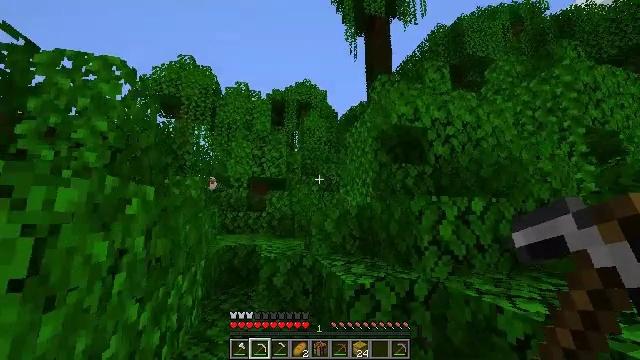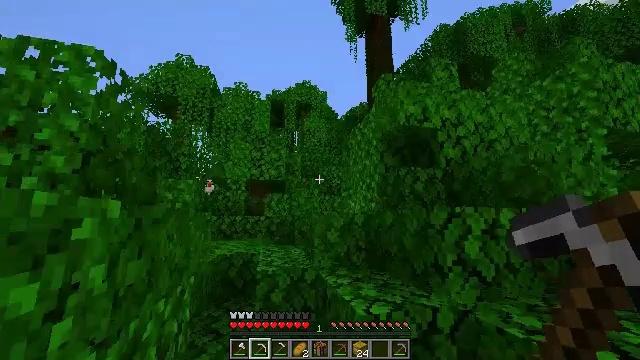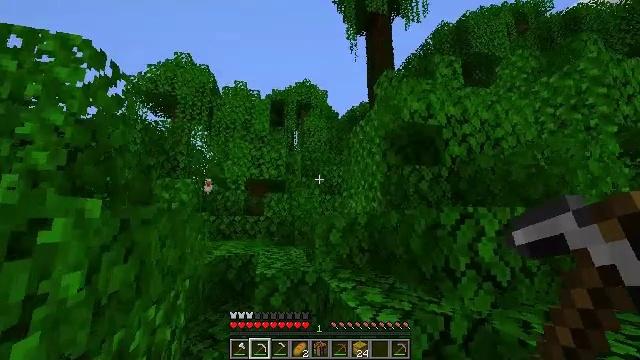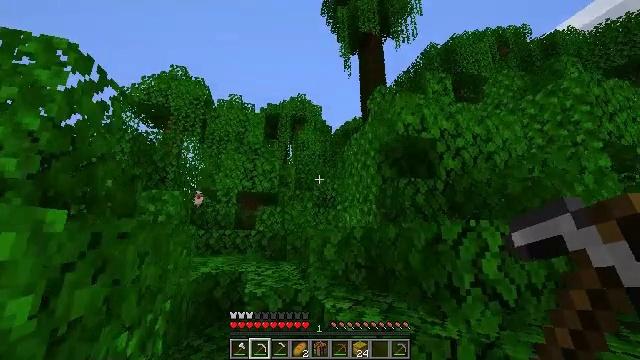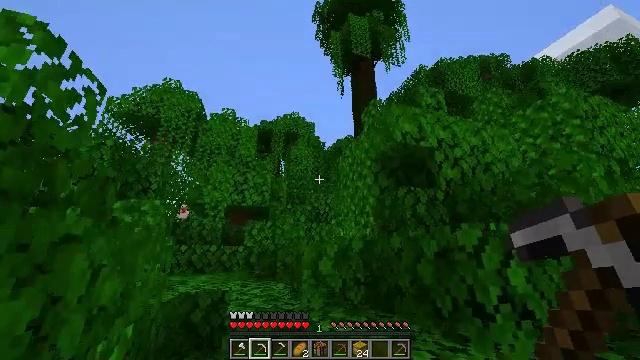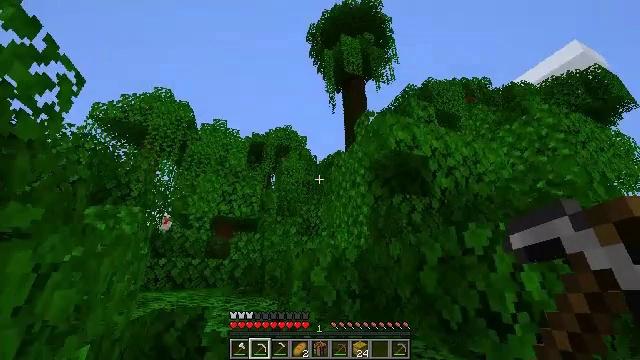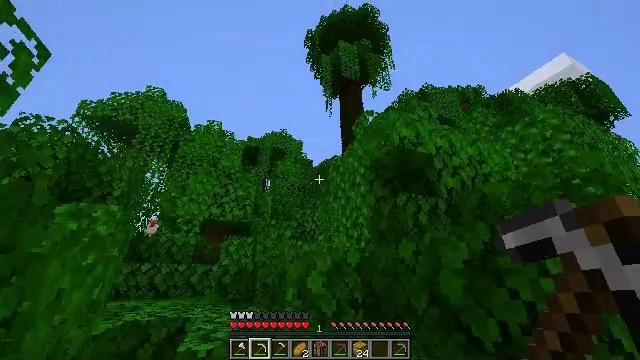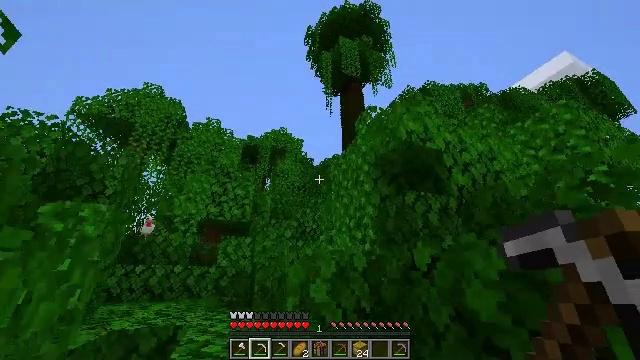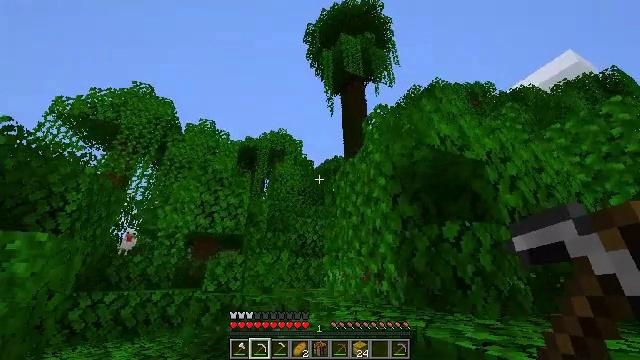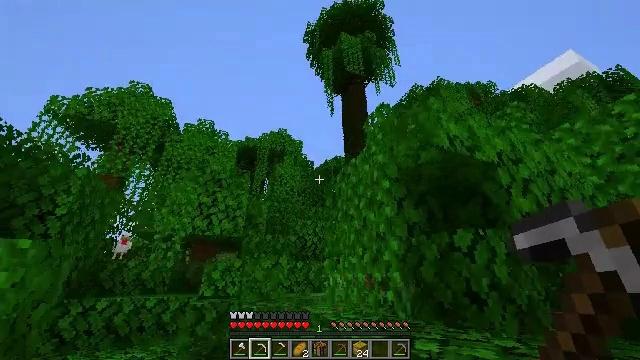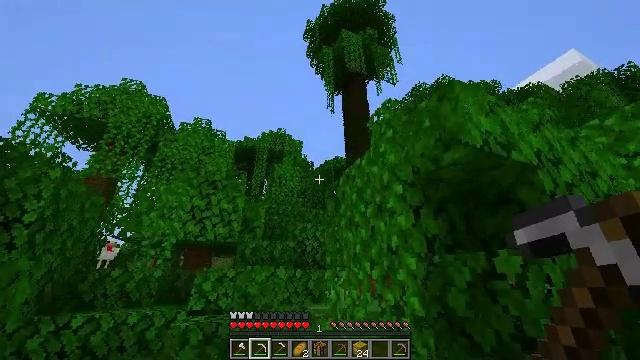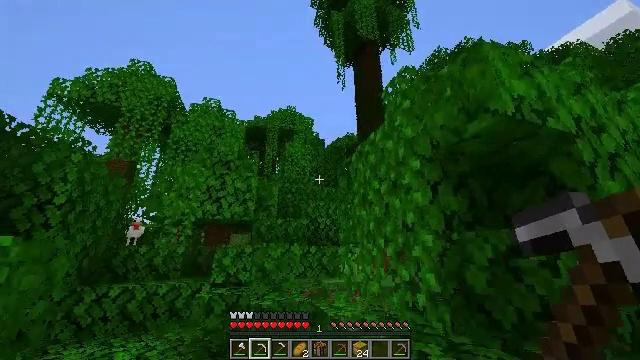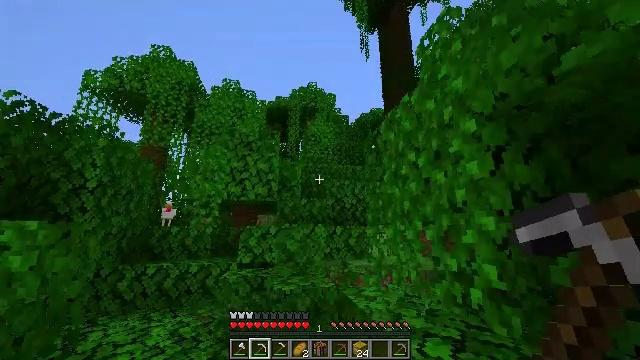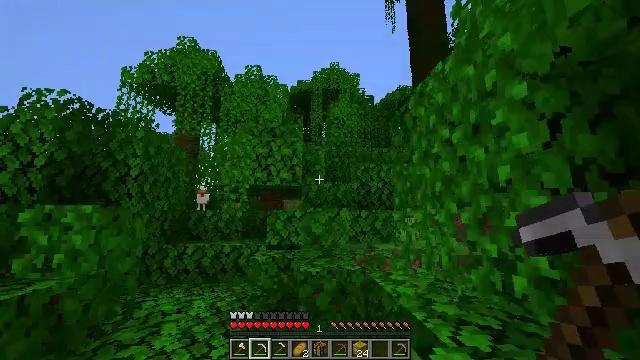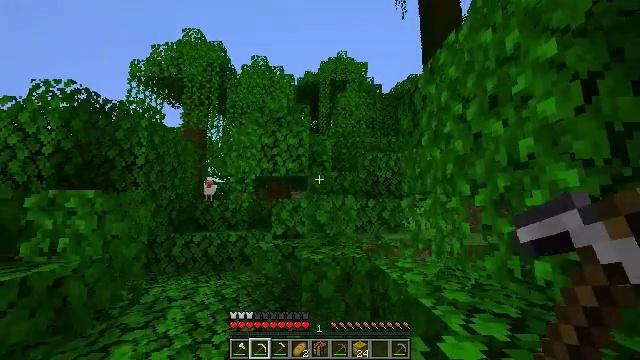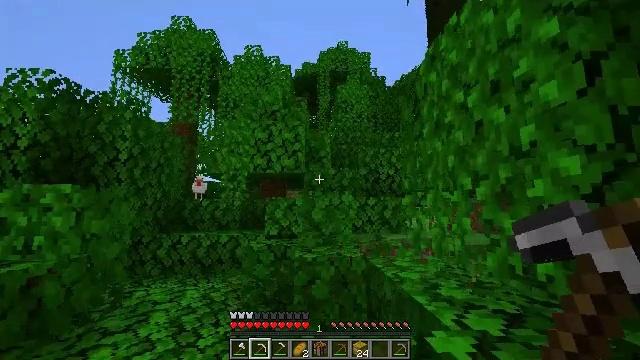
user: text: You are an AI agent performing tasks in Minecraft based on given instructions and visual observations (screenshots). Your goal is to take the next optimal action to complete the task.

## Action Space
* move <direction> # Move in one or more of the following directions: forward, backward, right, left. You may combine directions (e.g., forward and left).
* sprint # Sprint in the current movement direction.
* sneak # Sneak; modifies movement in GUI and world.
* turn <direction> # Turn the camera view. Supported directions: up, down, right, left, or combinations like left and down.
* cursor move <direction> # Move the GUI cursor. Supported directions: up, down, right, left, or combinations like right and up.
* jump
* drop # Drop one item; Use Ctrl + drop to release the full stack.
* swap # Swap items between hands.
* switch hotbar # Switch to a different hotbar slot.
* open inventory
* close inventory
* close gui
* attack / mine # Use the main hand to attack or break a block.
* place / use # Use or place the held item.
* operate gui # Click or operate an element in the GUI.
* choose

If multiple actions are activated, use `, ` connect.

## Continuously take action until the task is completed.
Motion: motion action
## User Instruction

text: Collect jungle leaves by breaking them.
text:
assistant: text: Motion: move forward, sprint, jump
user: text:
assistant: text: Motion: move forward, sprint, jump
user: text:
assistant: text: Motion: move forward, sprint, turn right and up, jump
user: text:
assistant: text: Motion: move forward, sprint, turn right and up, jump
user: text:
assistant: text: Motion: move forward, sprint, turn right and up, jump
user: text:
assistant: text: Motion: move forward, sprint, turn right and up, jump
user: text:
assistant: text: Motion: move forward, sprint, jump
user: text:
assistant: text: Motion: move forward, sprint, jump
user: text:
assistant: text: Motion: move forward, sprint, jump
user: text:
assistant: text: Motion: move forward, sprint, jump
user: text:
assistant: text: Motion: move forward, sprint, turn left and down, jump
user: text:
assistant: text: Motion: move forward, sprint, turn left and down, jump
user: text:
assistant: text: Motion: move forward, sprint, turn left and down, jump
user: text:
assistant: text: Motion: move forward, sprint, turn left and down, jump
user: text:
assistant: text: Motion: move forward, sprint, jump
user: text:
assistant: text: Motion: move forward, sprint, jump
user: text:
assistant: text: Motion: move forward, sprint, jump
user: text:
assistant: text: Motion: move forward, sprint, jump
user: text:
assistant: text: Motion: move forward, sprint, turn right and up, jump
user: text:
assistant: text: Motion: move forward, sprint, turn right, jump
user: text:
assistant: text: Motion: move forward, sprint, jump
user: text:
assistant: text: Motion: move forward, sprint, jump
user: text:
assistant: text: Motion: move forward, sprint, turn left and down, jump
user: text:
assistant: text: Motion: move forward, sprint, turn left and down, jump
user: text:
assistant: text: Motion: move forward, sprint, turn down, jump
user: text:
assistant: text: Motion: move forward, sprint, jump
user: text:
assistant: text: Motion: move forward, sprint, jump
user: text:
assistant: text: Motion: move forward, sprint, jump
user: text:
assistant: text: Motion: move forward, sprint, jump
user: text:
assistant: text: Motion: move forward, sprint, jump